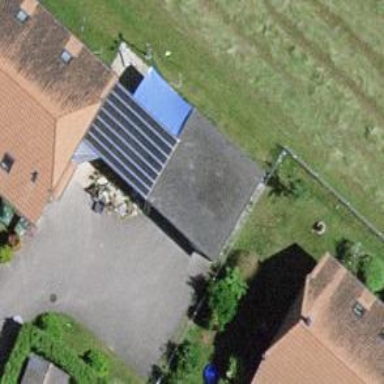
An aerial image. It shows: View of roof of building.